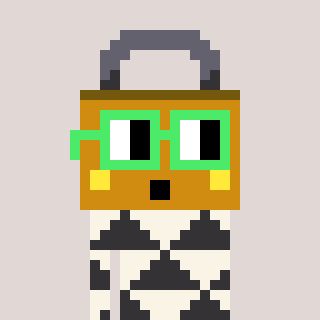
a pixel art character with square light green glasses, a lock-shaped head and a grayscale-colored body on a warm background